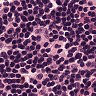
Metastatic tissue present: no